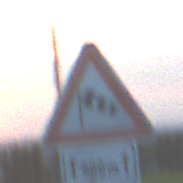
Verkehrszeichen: SeitenwindVonLinks
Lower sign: LaengeEinerStrecke1
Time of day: SunriseSunset
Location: Outdoor (Nature)
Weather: PartlyCloudy
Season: NotSpecified
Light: Natural